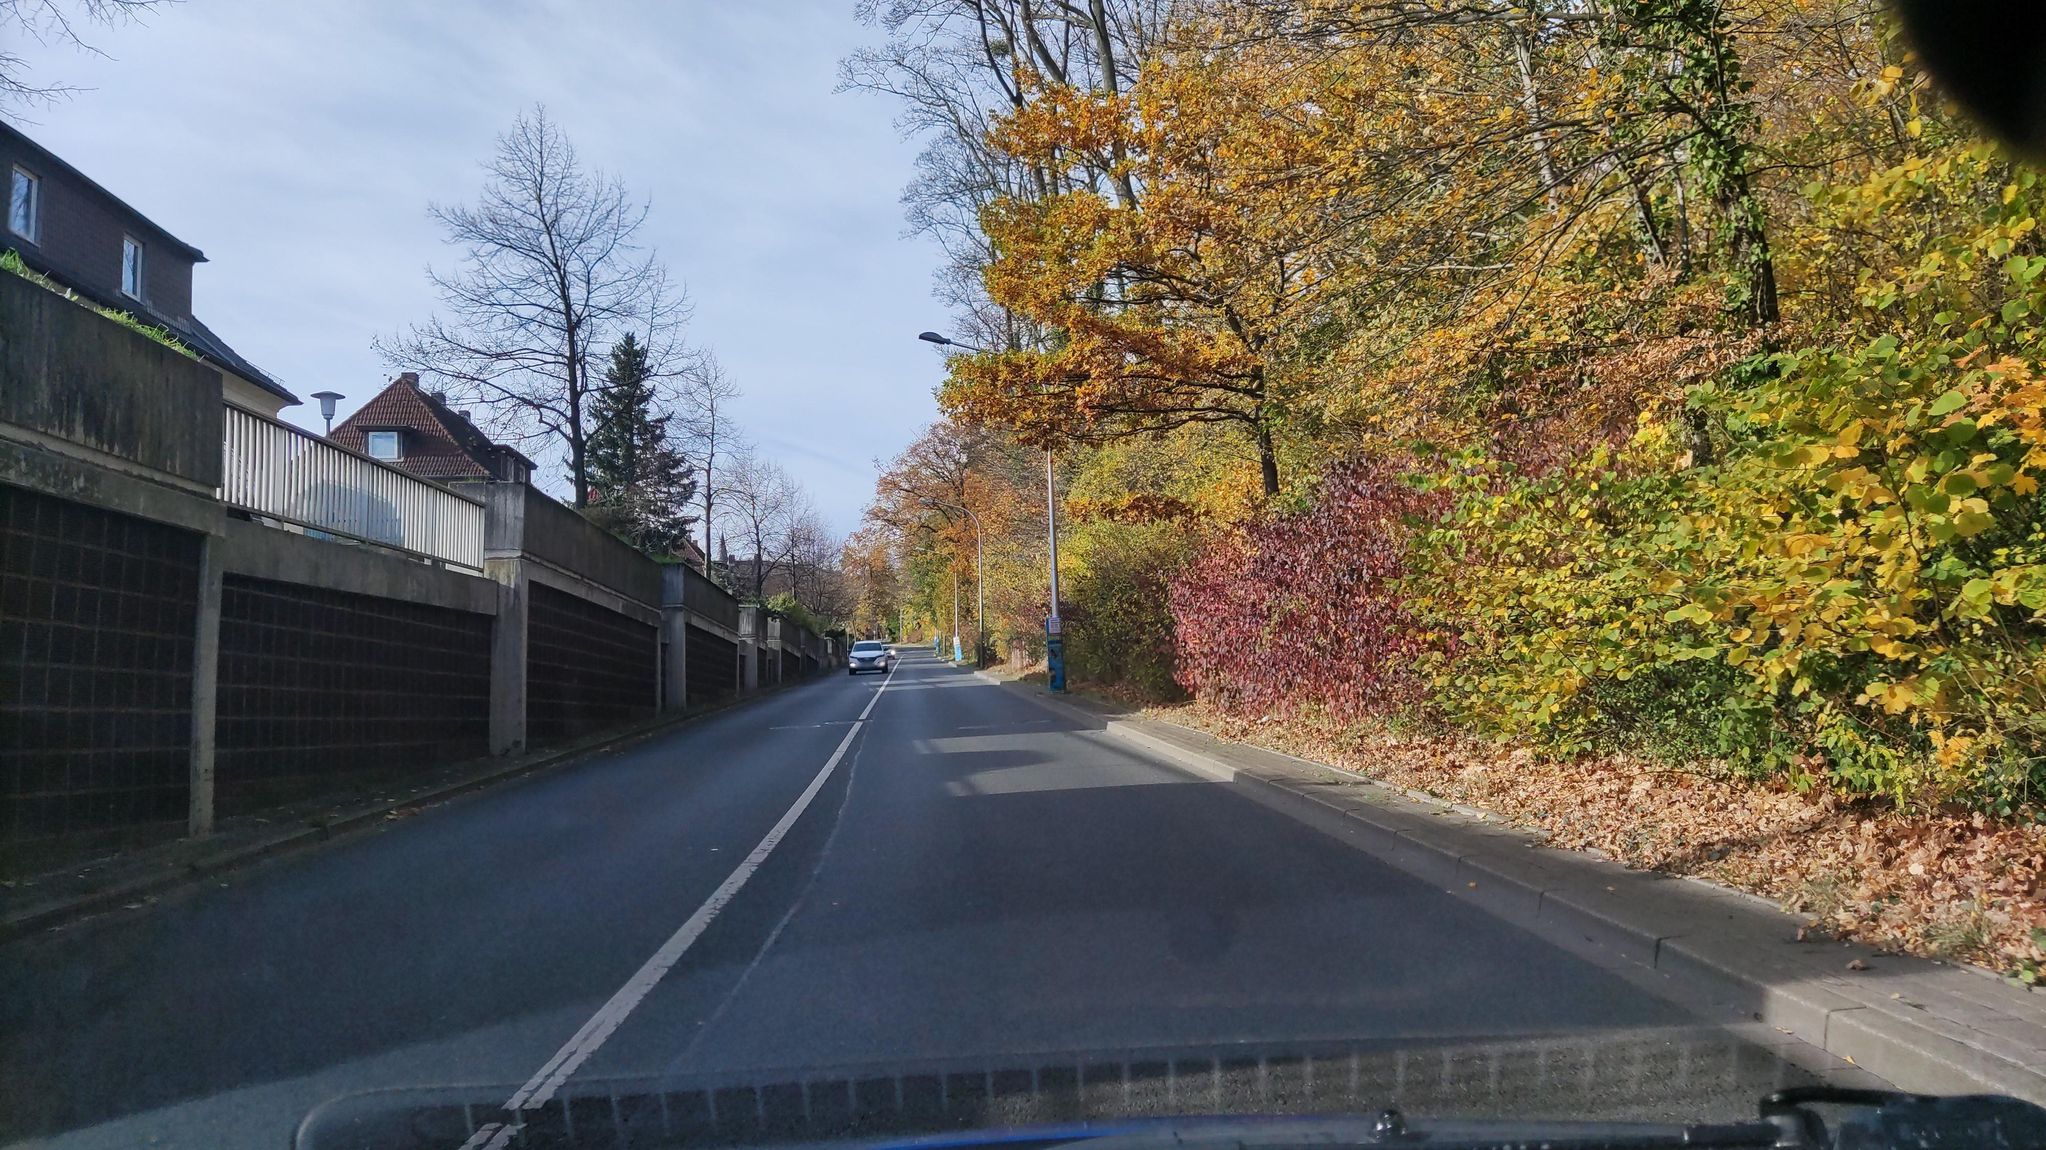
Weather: clear
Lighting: day
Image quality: good
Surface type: cycling surface
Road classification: razed
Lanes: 2, 4
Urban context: dense urban cluster
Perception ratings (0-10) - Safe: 5.59, Lively: 5.38, Beautiful: 9.34, Boring: 4.01, Depressing: 2.2, Wealthy: 1.8